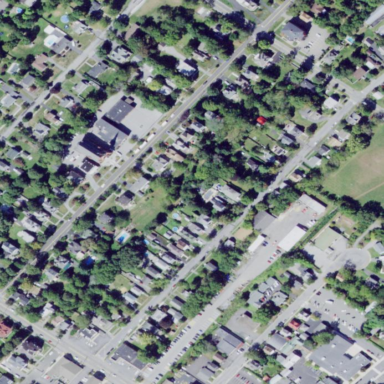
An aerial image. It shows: Residential area within neighborhood.